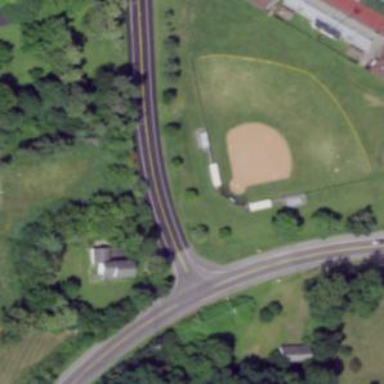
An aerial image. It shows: Baseball pitch for leisure land activities.